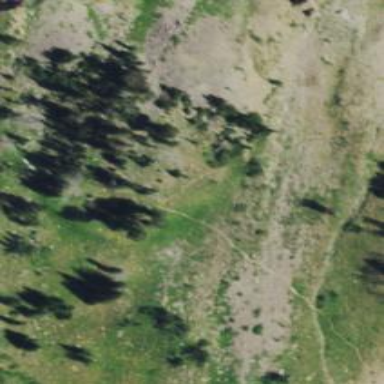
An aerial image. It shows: Trail path.